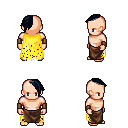
a pixel art fantasy rpg character, male body template, human, light skin, yellow tattered cape, robe skirt, raven long mohawk hairstyle, leather bracers, four views (front, back, left, right), 2x2 character sprite sheet, small pixel art, hard edges, no anti-aliasing